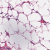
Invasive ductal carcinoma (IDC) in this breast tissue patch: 0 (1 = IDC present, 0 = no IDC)